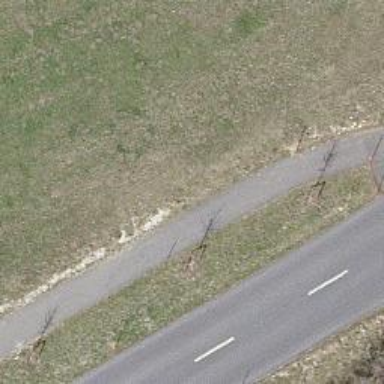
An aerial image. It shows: Footway.